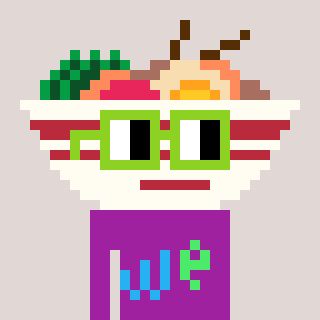
a pixel art character with square light green glasses, a noodles-shaped head and a magenta-colored body on a warm background